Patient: sex M, age 38
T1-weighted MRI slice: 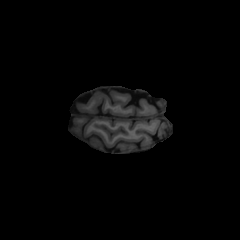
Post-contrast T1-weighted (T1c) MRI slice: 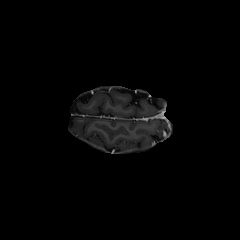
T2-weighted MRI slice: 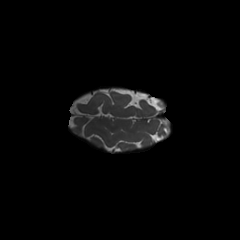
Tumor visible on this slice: no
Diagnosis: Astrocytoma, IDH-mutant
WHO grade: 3